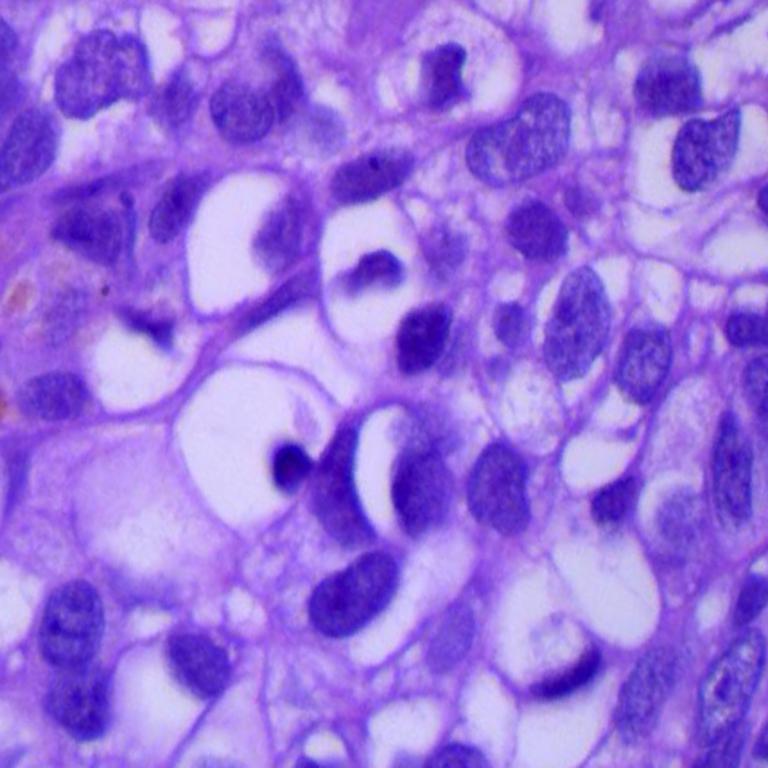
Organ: lung
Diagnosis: squamous carcinomas